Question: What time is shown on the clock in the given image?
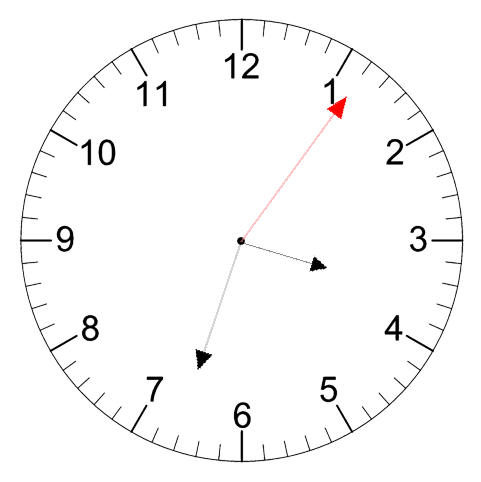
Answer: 03:33:06